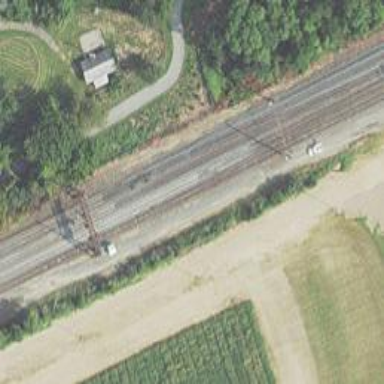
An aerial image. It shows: Railway with electrified contact lines.